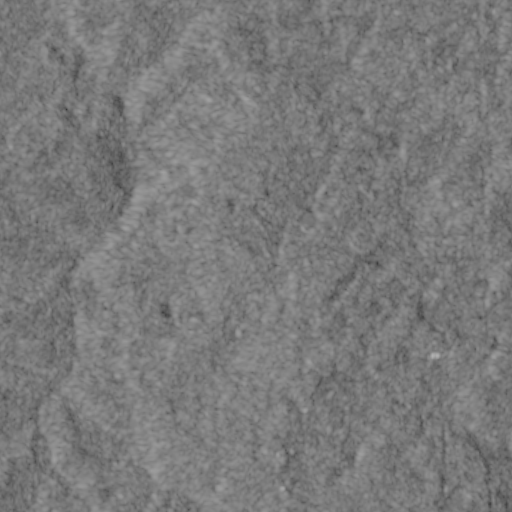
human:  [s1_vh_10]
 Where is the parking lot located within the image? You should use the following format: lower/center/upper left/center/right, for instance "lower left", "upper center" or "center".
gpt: The parking lot is located in the lower right of the image.
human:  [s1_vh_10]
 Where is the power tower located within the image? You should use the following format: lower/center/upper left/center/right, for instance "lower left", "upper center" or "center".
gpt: The power tower is located in the right of the image.
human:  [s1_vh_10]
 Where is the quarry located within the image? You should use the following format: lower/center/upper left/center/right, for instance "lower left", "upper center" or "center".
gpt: There is no quarry in the image.

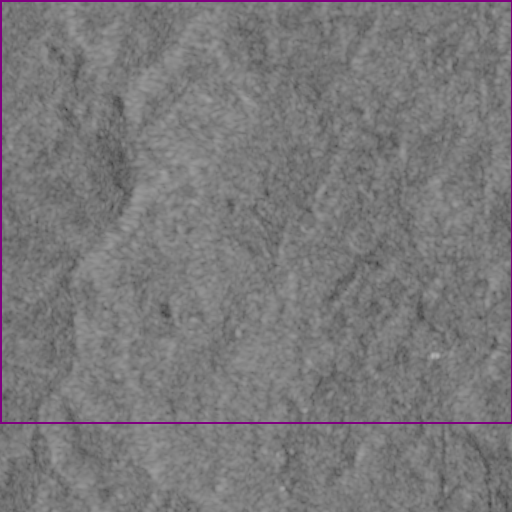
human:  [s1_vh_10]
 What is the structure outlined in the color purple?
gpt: The structure outlined in purple is a crop field.
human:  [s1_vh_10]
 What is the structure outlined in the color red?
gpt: There is no red outline.